Interaction volume radius: 10 \u00c5
Interaction volume height: 45 \u00c5
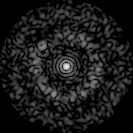
Disorder parameter: 0.8185